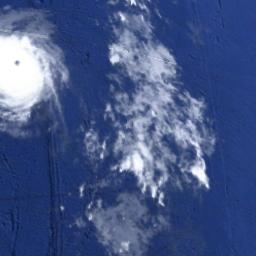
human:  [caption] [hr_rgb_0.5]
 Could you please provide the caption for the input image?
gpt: The white cloud is above blue sea .

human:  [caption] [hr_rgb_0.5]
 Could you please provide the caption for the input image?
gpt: There is a thick cloud and a thin cloud on the sea .

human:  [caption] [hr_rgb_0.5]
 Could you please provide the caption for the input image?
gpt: The cirrus clouds and the typhoon are located above the surface of the sea .

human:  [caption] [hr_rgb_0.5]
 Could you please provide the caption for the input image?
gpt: A floc and a whirlpool of white clouds on blue sea .

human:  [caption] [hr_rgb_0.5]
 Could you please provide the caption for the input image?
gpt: A few pieces of white clouds above a blue sea .